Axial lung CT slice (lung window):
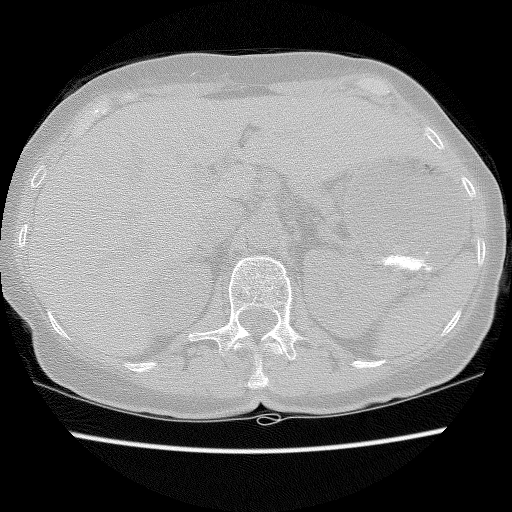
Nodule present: no